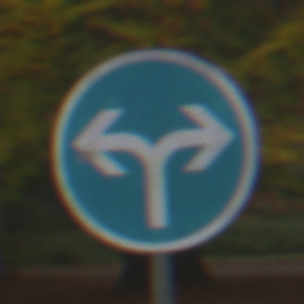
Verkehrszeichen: VorgeschriebeneFahrtrichtungRechtsOderLinks
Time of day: Midday
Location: Outdoor (Nature)
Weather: Overcast
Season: Autumn
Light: Natural